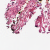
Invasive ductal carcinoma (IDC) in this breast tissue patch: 0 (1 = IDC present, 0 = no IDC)